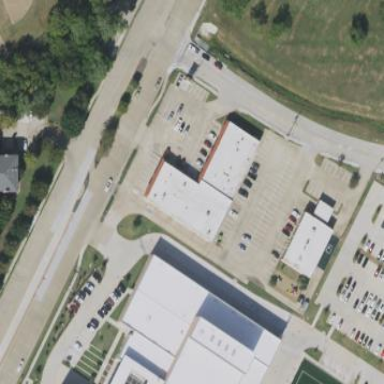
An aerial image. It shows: Flat-roofed retail building.